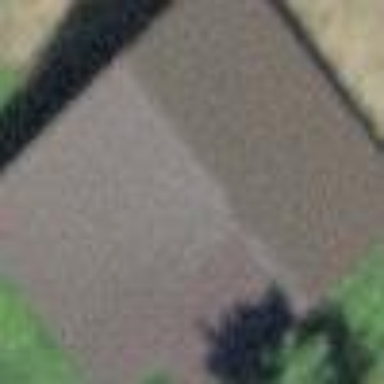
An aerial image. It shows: Barn.